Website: apple-inc
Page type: payment
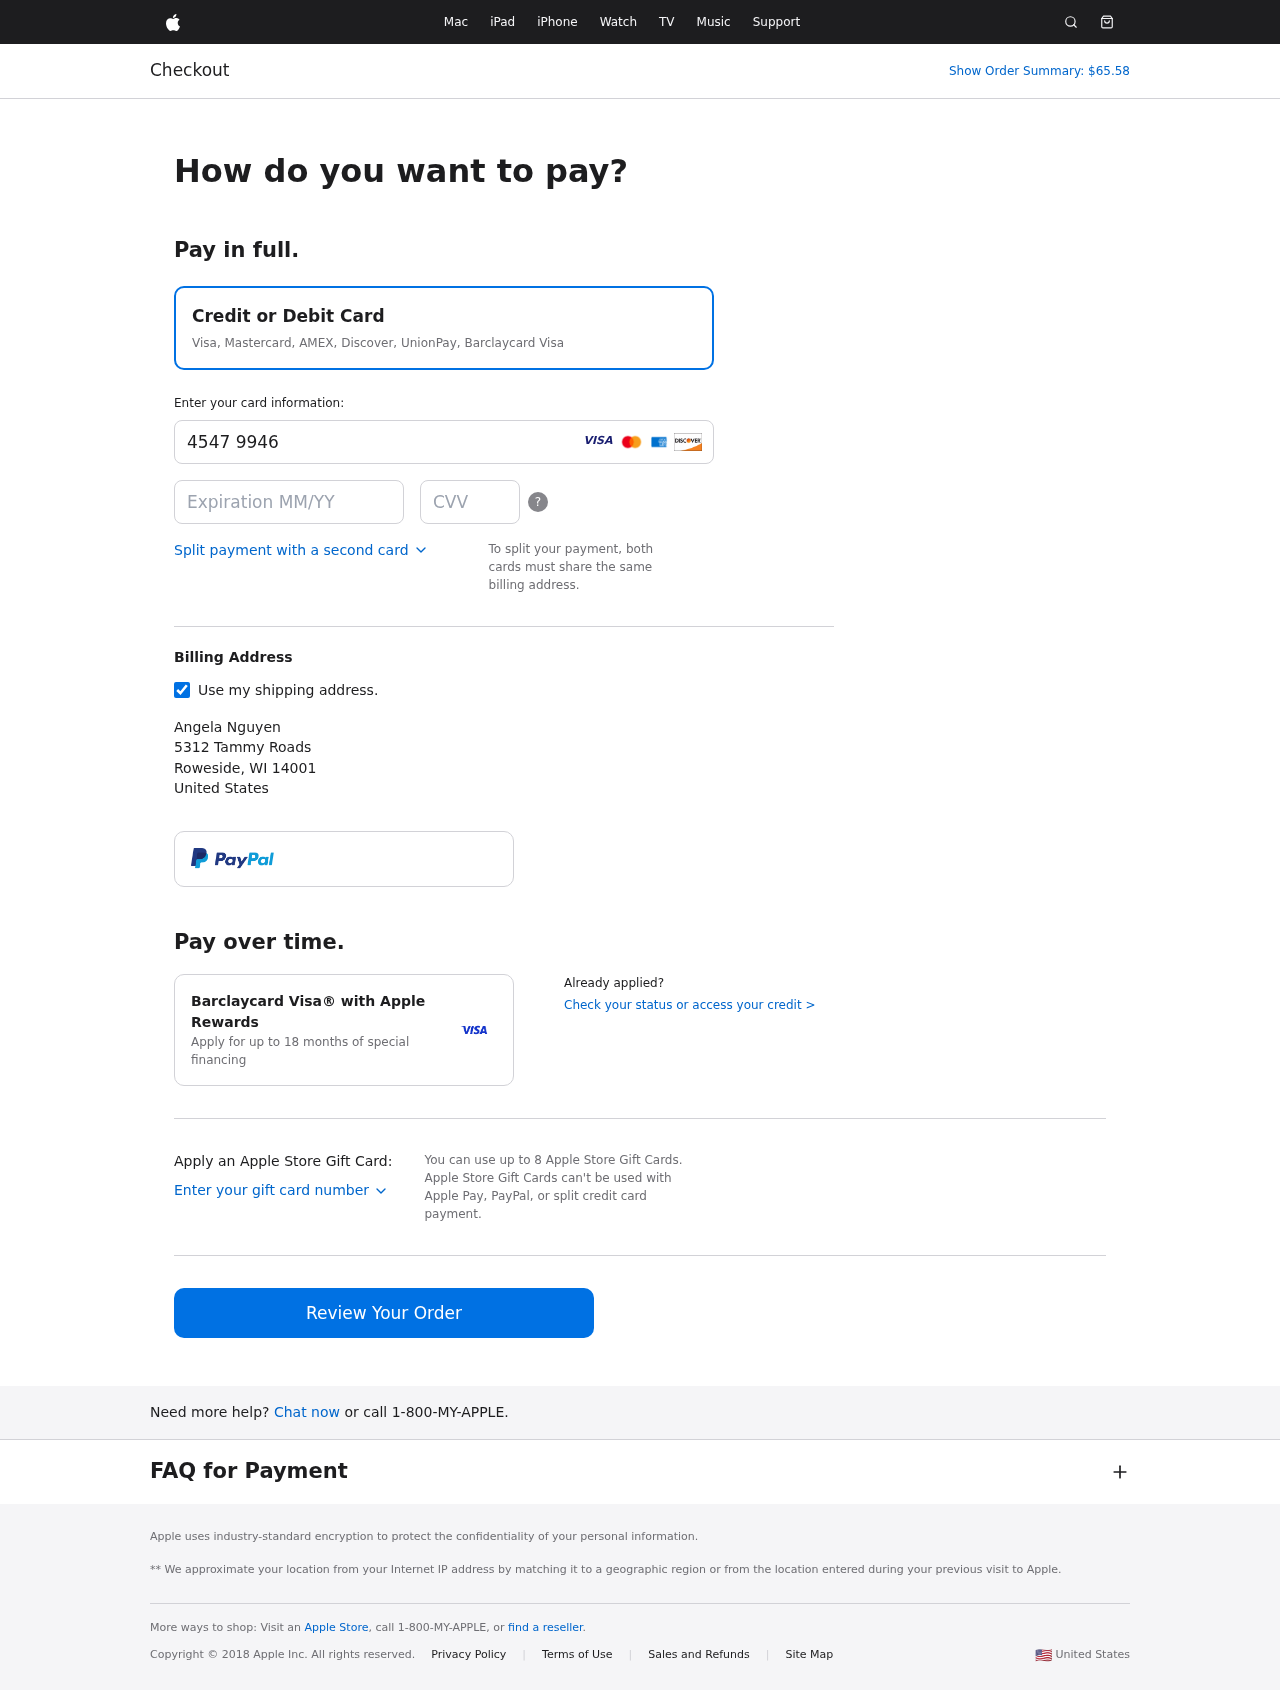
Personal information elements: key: PII_CARD_CVV
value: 193
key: PII_CARD_EXPIRY
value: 01/30
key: PII_CARD_NUMBER
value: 4547 9946 9987 9017
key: PII_CITY
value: Roweside
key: PII_COUNTRY
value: United States
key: PII_FULLNAME
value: Angela Nguyen
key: PII_POSTCODE
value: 14001
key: PII_STATE_ABBR
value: WI
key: PII_STREET
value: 5312 Tammy Roads
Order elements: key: ORDER_TOTAL
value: Show Order Summary: $65.58